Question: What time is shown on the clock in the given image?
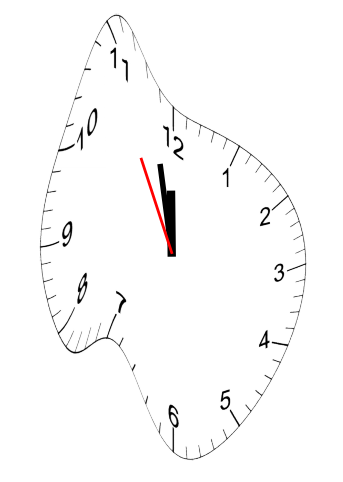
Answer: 11:57:55